Question: i have made a simple navbar with css but some how it is showing margin at the botton of my '<li>' tags.Here the picture.And when i remove the float property the margin under the '<li>' disappears.

And here is the css.
'''
nav{
background:#333;
}
nav ul{
display:inline-block;
}
nav ul li{
display:inline;
float:left;
list-style:none;
}
nav ul li a{
color:#fff;
padding:15px;
display:block;
text-decoration:none;
font-weight:600;
font-size:16px;
}
'''
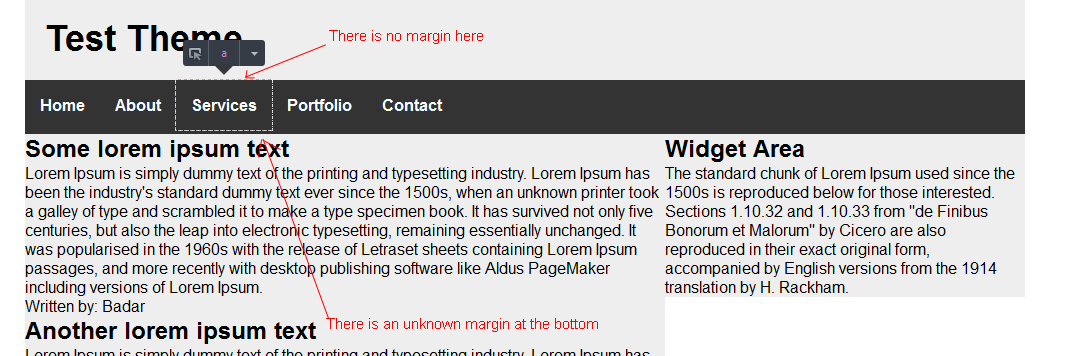
Answer: You should remove 'display:inline-block;' from the 'nav ul' and use 'display:inline-block;' for the 'nav ul li' with no 'float' i.e.
'''
nav{
background:#333;
}
nav ul li{
display:inline-block;
list-style:none;
}
nav ul li a{
color:#fff;
padding:15px;
display:block;
text-decoration:none;
font-weight:600;
font-size:16px;
}
'''